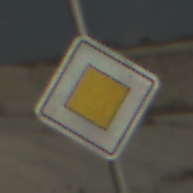
Verkehrszeichen: Vorfahrtsstrasse
Umgebung: Outdoor, Beach
Tageszeit: MorningAfternoon
Wetter: PartlyCloudy
Licht: Natural
Jahreszeit: NotSpecified
Kontrast: HighContrast